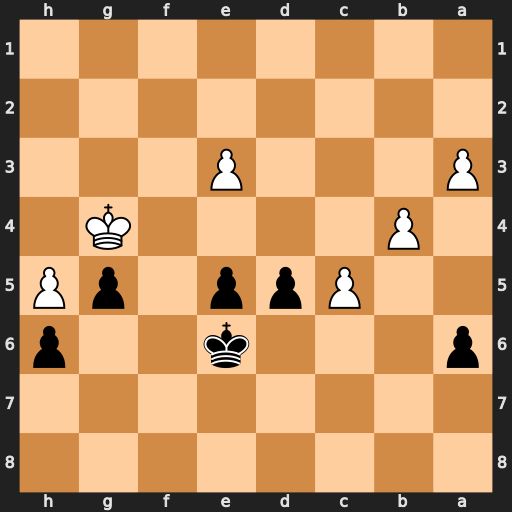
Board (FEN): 8/8/p3k2p/2Ppp1pP/1P4K1/P3P3/8/8
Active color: b
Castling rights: -
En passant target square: -
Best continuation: d4 exd4 exd4 Kf3 Kd5